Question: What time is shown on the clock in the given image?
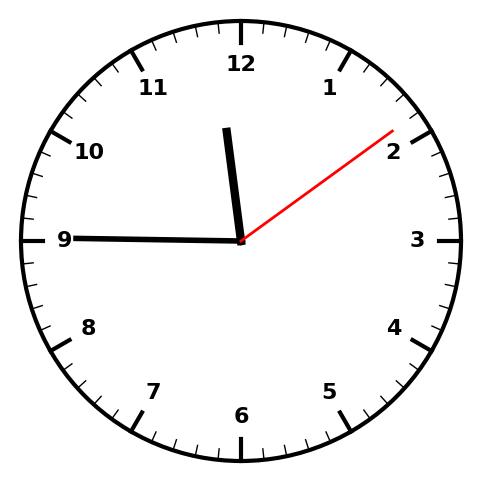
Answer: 11:45:09